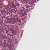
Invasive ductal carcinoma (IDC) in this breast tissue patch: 1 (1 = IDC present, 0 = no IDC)